Question: I am using '"nesk/puphpeteer": "^2.0"' and I want to select the following dropdown of a datatable:

Find below my minimum example:
'''
<?php
require_once '../vendor/autoload.php';
use Nesk\Puphpeteer\Puppeteer;
use Nesk\Rialto\Data\JsFunction;
$debug = true;
$puppeteer = new Puppeteer([
'read_timeout' => 100,
'debug' => $debug,
]);
$browser = $puppeteer->launch([
'headless' => !$debug,
'ignoreHTTPSErrors' => true,
]);
$page = $browser->newPage();
$page->goto('https://www.psacard.com/auctionprices#0%7Cpokemon');
// select dropdown
// drop-down activate
$selectElemDropDown = $page->querySelectorXPath('//*[@id="DataTables_Table_0_length"]/label/select');
$selectElemDropDown[0]->click();
$selectElemOptTwo = $page->querySelectorXPath('//*[@id="DataTables_Table_0_length"]/label/select/option[2]');
$selectElemOptTwo[0]->click();
$browser->close();
'''
I tried clicking on the dropdown and then clicking again to select the element, which does not work.
I puppeteer JS there is a function called <URL>.
How can I do this function in puphpteer in my minimum viable example?
I appreciate your replies!
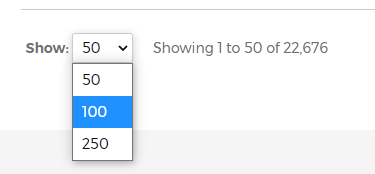
Answer: 'page.select' is also available in php, it accept a css selector instead of xpath.
'''
<?php
require_once './vendor/autoload.php';
use Nesk\Puphpeteer\Puppeteer;
use Nesk\Rialto\Data\JsFunction;
$debug = true;
$puppeteer = new Puppeteer([
'read_timeout' => 100,
'debug' => $debug,
]);
$browser = $puppeteer->launch([
'headless' => !$debug,
'ignoreHTTPSErrors' => true,
]);
$page = $browser->newPage();
$page->goto('https://www.psacard.com/auctionprices#0%7Cpokemon');
// wait for select element to appear
$page->waitForSelector('select[name=DataTables_Table_0_length]');
// set select value to 100
$page->select('select[name=DataTables_Table_0_length]', '100');
$browser->close();
'''